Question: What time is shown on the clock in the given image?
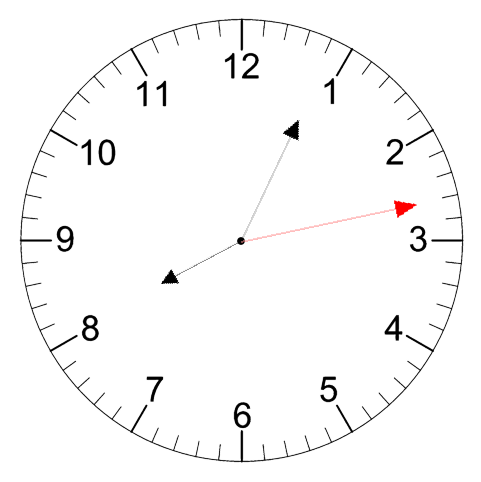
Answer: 08:04:13